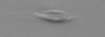
Label: pennate